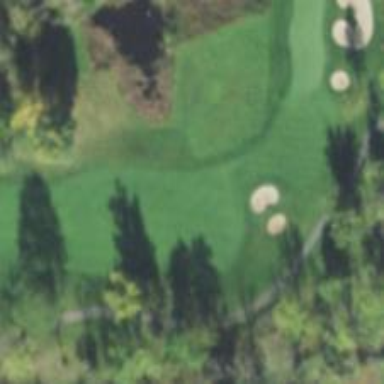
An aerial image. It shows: View of golf hole.